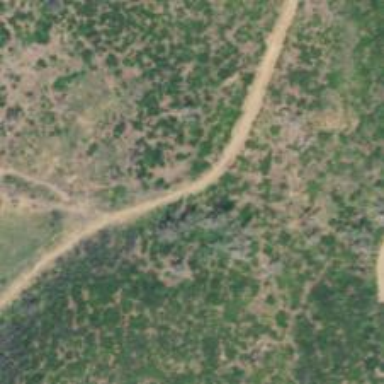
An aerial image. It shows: Track road.